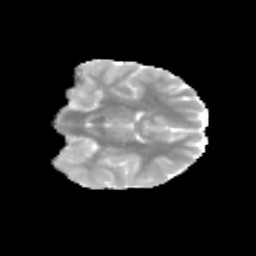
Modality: MD
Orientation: coronal
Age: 12
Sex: female
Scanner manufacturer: siemens
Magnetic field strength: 3 T
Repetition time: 3.8 s
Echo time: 0.07 s